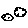
Label: moon